Question: so I am using Microsoft Visual Studio 2013 with Apache Cordova at the moment and using Microsoft Azure as the backend database (New to this!). I have written the following code as a test and I can't seem to work with the results of a query. 'alert(JSON.stringify(results))' seems to work and is alerting the query results as [{"id":"1234","username":"james","password":"james"}]. However, when I try to use results.length or results.'anything', it is not recognising results as an array. Is there a way I can work with the query results? Help is much appreciated :)
'''
function test() {
//Query the Accounts table where the input fields match a record in the table.
var query = accountsTable.where({
username: textUsername.value,
password: textPassword.value
}).read().done(function (results) {
alert(JSON.stringify(results));
var queryTest = results[0].text;
}, function (err) {
alert("Error: " + err);
});
}
'''

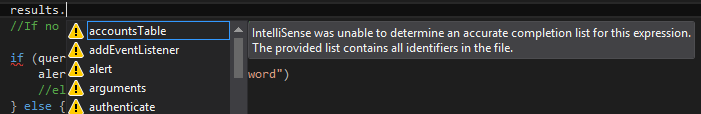
Answer: You need to specify property name, it seems you are specifying the , which is not there.
For single record:
'''
var query = accountsTable.where({
username: textUsername.value,
password: textPassword.value
}).read().done(function (results) {
alert(results[0].id + " " + results[0].username + " " + results[0].password);
}, function (err) {
alert("Error: " + err);
});
'''
For multiple records:
'''
var query = accountsTable.where({
username: textUsername.value,
password: textPassword.value
}).read().done(function (results) {
for (var i = 0; i < results.length; i++) {
alert(results[i].id + " " + results[i].username + " " + results[i].password);
}
}, function (err) {
alert("Error: " + err);
});
'''